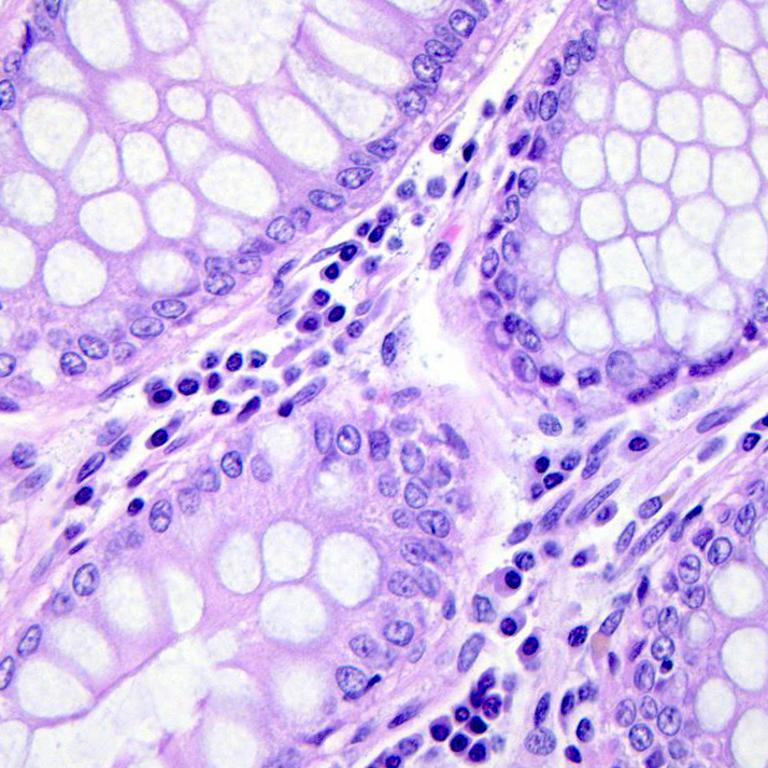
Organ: colon
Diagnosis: benign